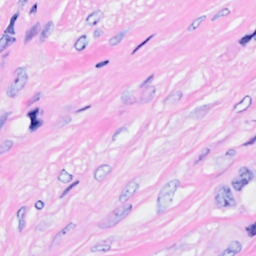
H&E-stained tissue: Breast